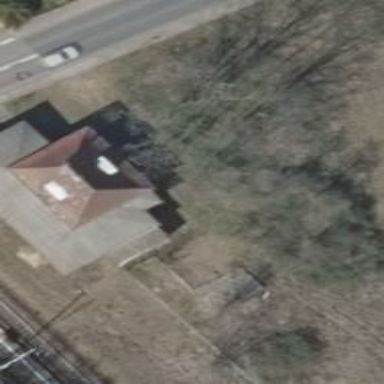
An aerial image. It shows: Train station building.